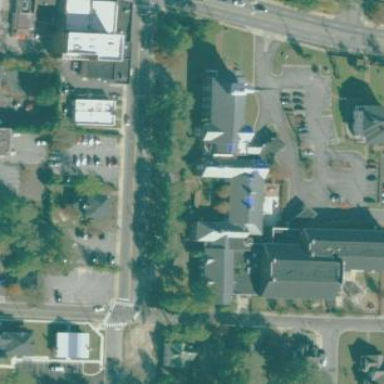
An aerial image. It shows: Beautiful church building.